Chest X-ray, AP view. Patient: 22 years old, sex F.
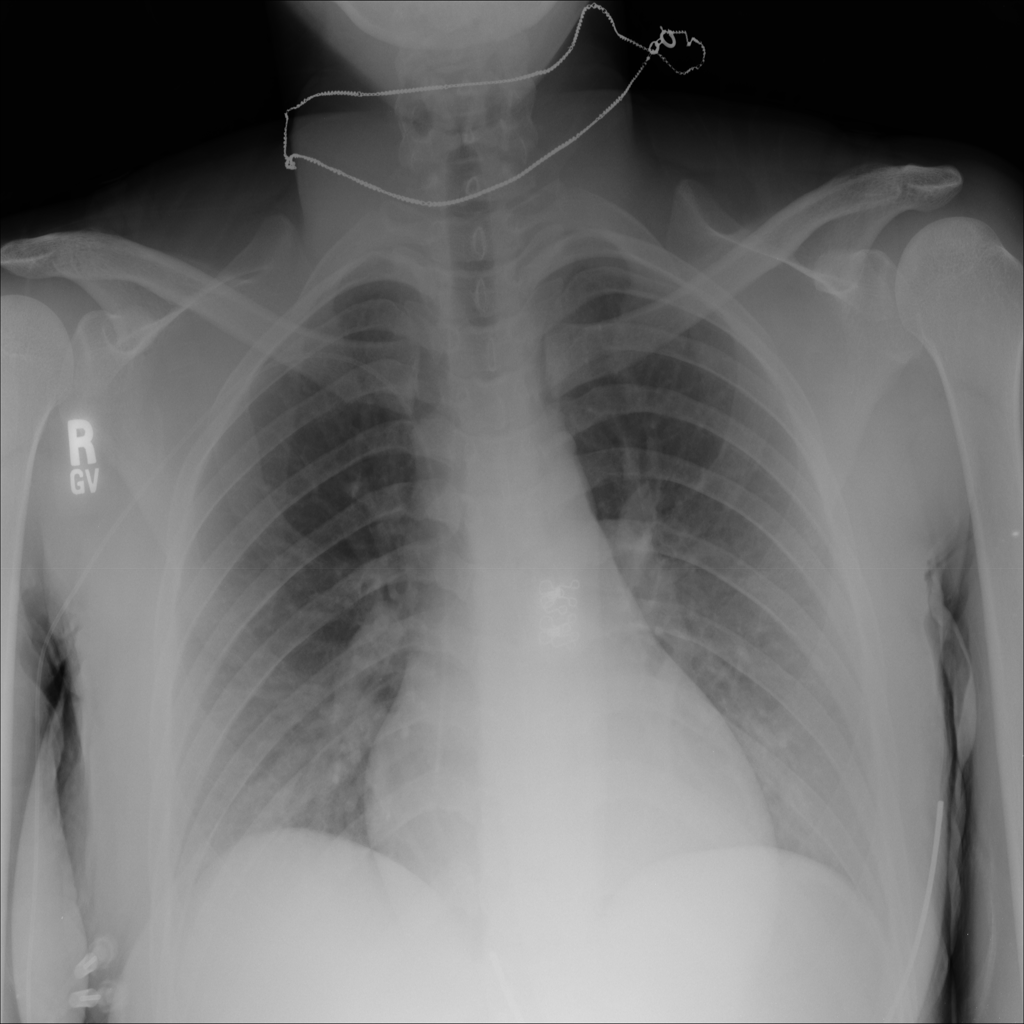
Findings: No Finding